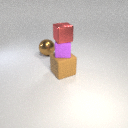
small purple rubber cube below small red metal cube